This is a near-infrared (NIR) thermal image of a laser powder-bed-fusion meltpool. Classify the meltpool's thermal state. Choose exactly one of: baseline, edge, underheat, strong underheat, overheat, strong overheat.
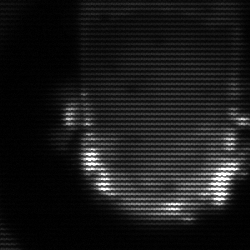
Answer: baseline